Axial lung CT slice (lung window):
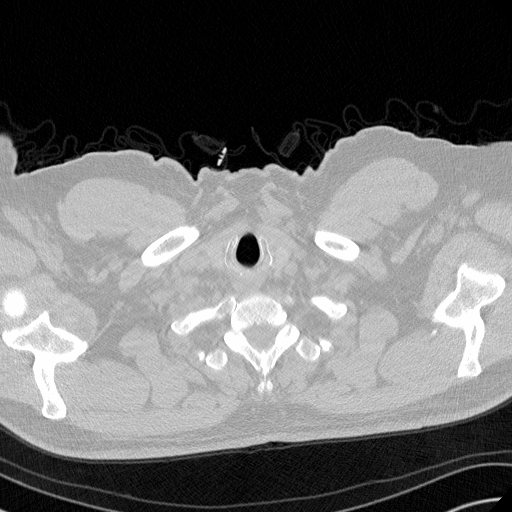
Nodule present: no